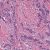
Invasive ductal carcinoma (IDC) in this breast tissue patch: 1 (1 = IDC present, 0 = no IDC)